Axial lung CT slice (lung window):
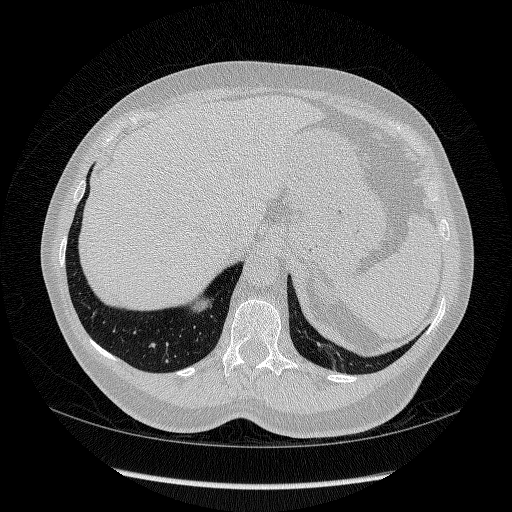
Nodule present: no